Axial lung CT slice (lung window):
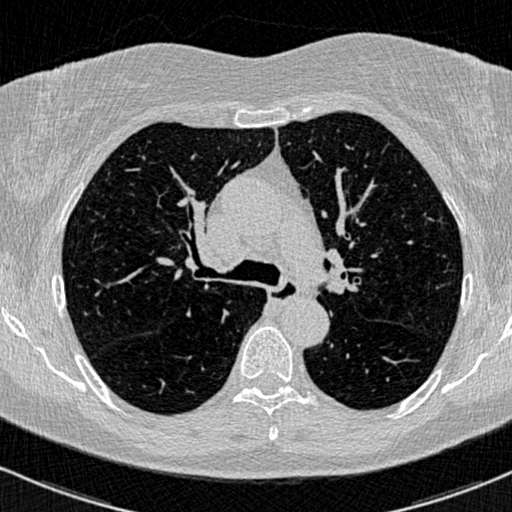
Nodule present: no